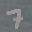
Label: 7